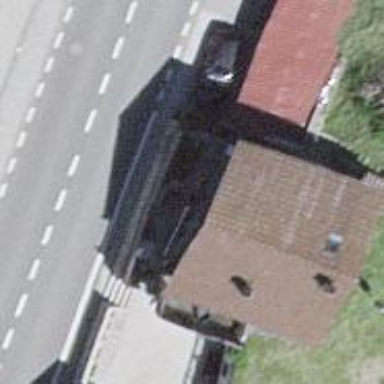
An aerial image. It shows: Simple and straightforward house.